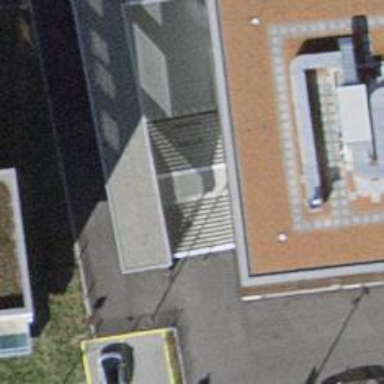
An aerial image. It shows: Steps with paved surface.